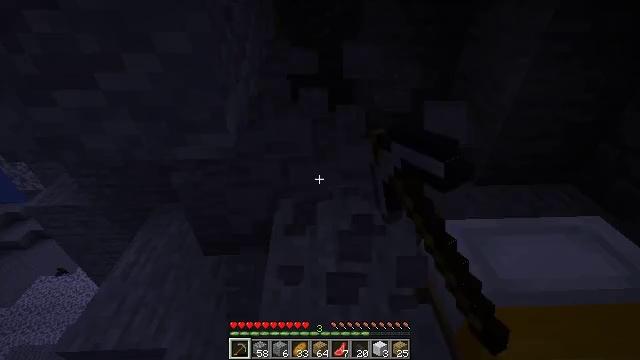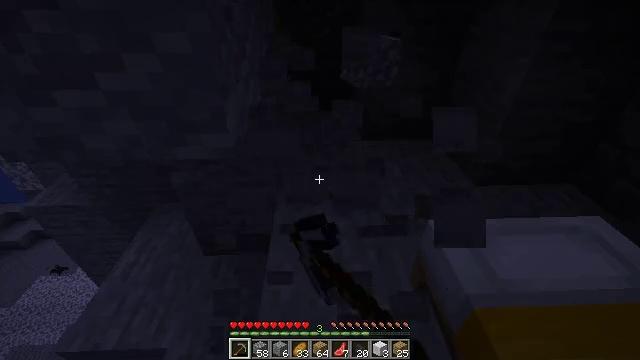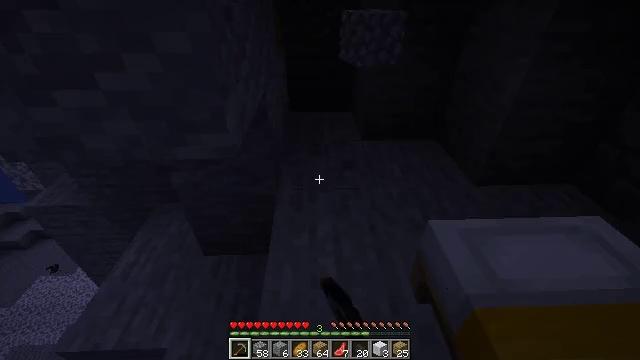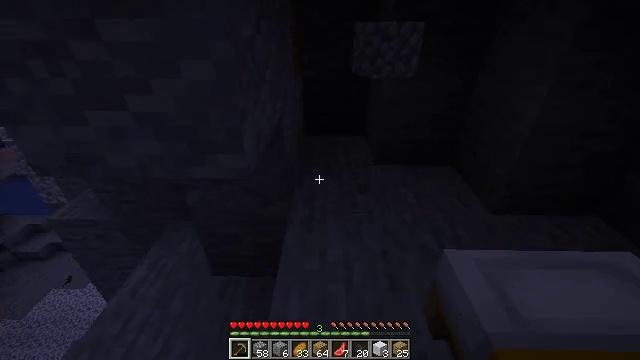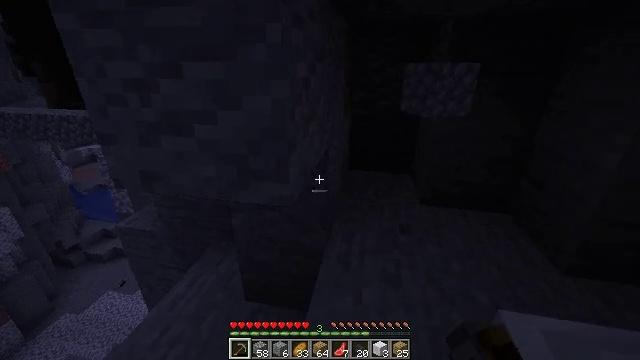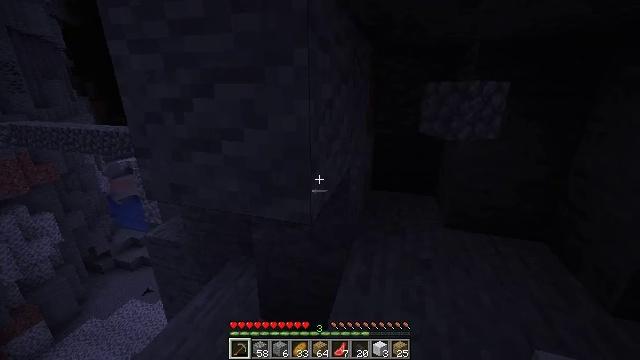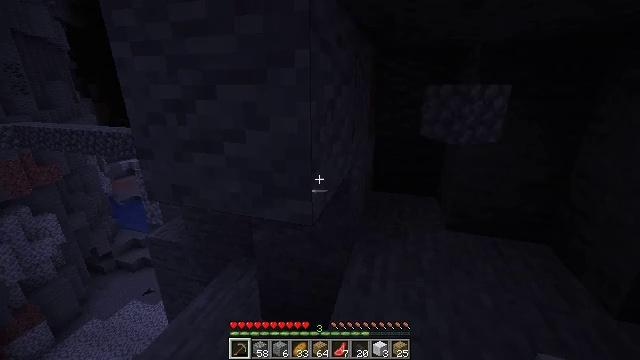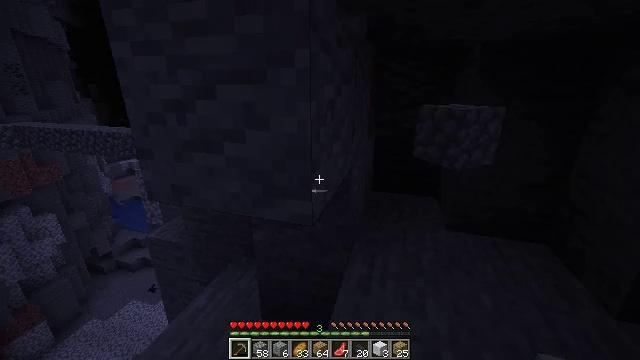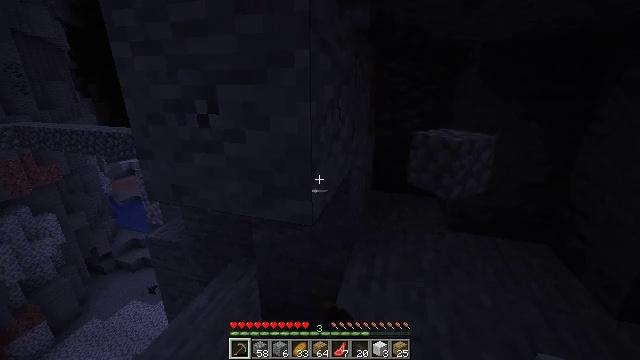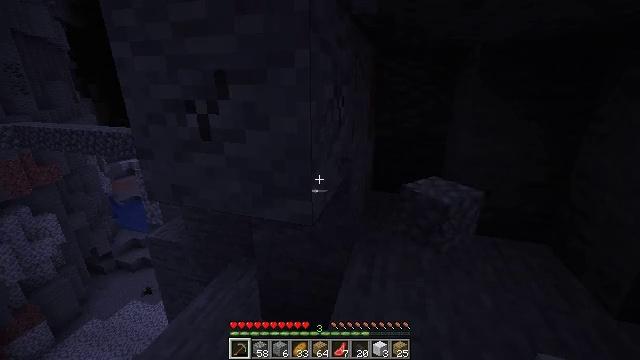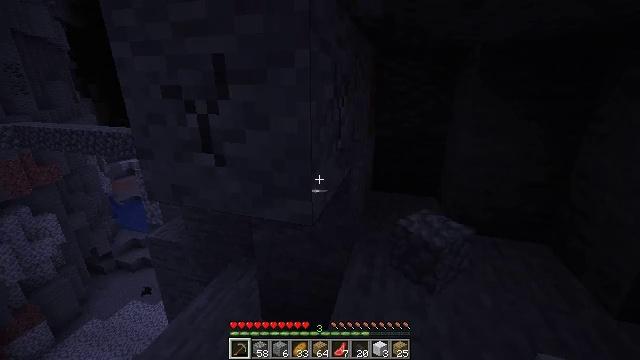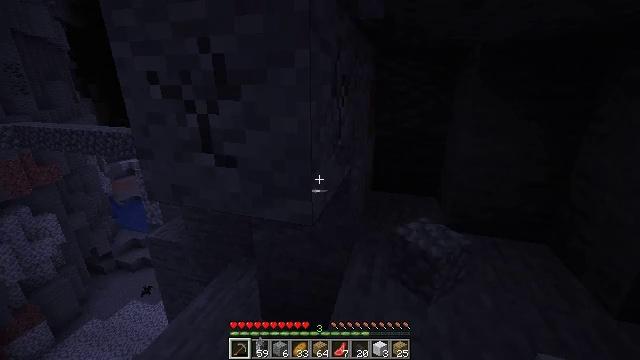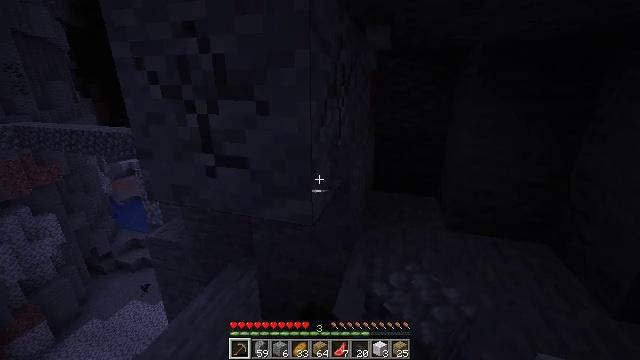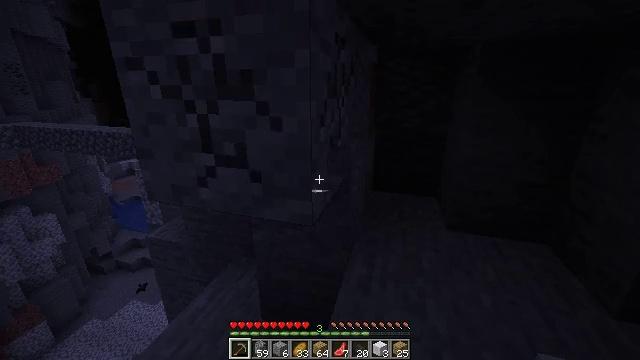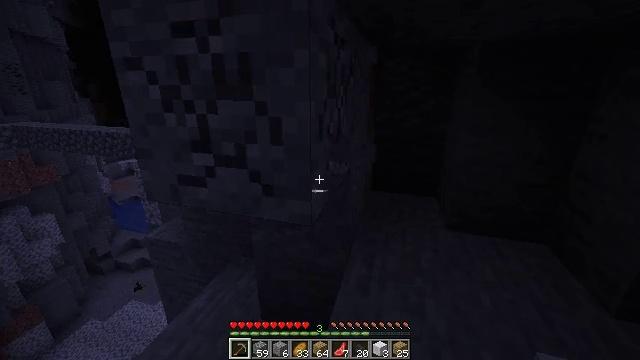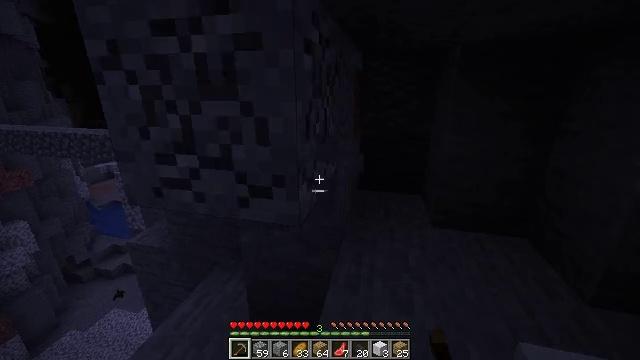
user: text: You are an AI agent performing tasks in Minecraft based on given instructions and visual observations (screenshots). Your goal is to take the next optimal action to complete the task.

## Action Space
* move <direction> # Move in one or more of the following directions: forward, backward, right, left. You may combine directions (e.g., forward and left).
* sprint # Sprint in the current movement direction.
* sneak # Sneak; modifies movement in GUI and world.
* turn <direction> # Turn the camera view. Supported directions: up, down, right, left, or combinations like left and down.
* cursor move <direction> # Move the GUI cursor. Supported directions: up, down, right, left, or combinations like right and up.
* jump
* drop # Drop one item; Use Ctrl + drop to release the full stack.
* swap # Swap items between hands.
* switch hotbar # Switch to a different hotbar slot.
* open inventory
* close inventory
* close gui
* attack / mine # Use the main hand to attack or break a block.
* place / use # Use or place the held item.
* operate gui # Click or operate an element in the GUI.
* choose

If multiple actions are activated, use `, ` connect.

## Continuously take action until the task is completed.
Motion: motion action
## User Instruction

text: Remove the yellow bed.
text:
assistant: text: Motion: attack / mine
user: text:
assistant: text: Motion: attack / mine
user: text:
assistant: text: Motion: turn left and up, attack / mine
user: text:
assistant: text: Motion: turn left and up
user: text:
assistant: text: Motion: turn left and up
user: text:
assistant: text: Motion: no_op
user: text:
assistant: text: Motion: attack / mine
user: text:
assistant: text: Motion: attack / mine
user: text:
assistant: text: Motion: attack / mine
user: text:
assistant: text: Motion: attack / mine
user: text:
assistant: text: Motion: attack / mine
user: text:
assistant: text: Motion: attack / mine
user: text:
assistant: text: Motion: attack / mine
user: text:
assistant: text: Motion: attack / mine
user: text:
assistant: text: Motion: turn right, attack / mine
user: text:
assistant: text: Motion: turn right and down
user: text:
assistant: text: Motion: turn right and down
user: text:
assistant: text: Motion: turn right and down
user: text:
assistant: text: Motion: turn down
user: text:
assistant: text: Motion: turn down
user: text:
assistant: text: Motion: move forward, turn down
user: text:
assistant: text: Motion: move forward, turn right and down
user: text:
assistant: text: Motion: move forward, turn right and down
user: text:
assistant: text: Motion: turn right and down
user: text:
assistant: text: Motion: turn right and down
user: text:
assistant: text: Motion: turn right and down
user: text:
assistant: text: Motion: turn right
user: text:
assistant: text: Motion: turn right
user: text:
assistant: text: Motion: turn right
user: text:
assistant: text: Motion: turn right and down